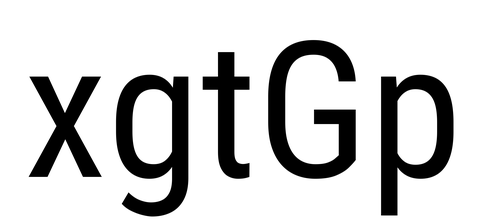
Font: Roboto_Condensed_Regular